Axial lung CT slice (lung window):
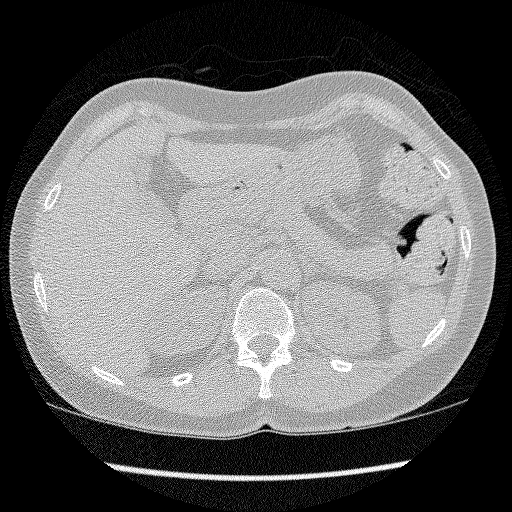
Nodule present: no